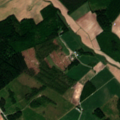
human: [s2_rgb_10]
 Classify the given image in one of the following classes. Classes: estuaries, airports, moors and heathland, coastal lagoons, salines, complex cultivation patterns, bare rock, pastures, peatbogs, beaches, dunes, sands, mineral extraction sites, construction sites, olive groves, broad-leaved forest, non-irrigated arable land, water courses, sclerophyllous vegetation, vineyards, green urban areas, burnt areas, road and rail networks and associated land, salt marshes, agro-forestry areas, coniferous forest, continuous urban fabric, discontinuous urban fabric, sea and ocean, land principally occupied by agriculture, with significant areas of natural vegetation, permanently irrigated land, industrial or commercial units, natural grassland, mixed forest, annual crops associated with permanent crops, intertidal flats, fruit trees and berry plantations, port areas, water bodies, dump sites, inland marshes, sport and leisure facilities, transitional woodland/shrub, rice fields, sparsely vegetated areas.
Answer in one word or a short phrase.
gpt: non-irrigated arable land, land principally occupied by agriculture, with significant areas of natural vegetation, broad-leaved forest, mixed forest, transitional woodland/shrub